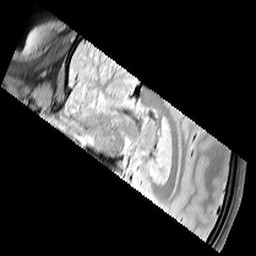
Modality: T1w
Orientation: sagittal
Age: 27
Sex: male
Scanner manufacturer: siemens
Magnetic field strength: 3 T
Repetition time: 6.5 s
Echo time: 0.016 s